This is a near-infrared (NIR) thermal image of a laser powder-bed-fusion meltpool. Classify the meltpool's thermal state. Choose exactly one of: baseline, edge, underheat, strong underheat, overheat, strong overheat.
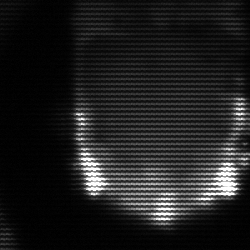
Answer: baseline